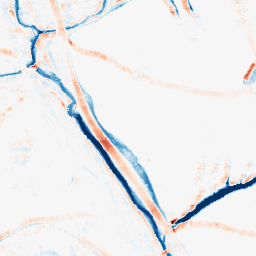
Category: morphological
Decomposition family: morphological_square
Decomposition parameters: operation: average
size: 10
Upsampling method: regularized
Upsampling parameters: scale: 2
lambda_reg: 0.01
Upsampling scale: 2